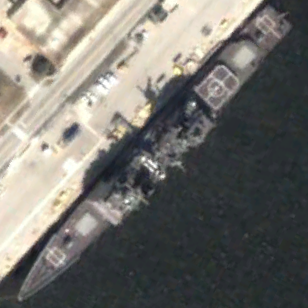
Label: cruiser